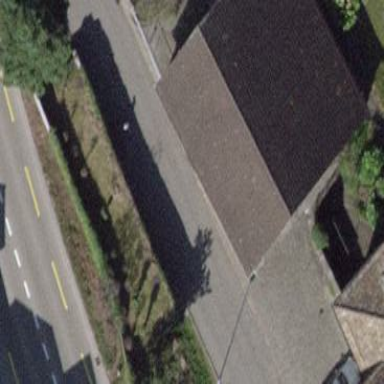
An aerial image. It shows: Garage building.